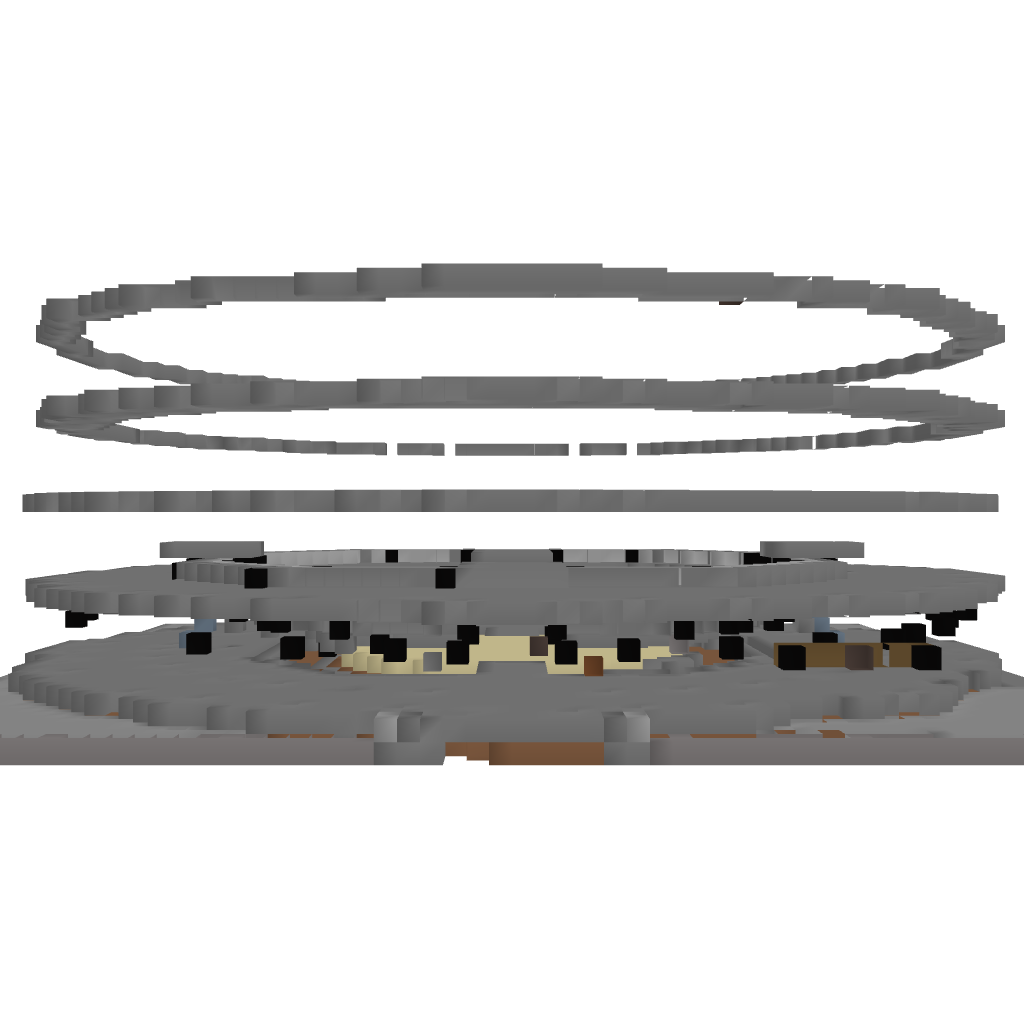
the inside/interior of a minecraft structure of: Coliseum